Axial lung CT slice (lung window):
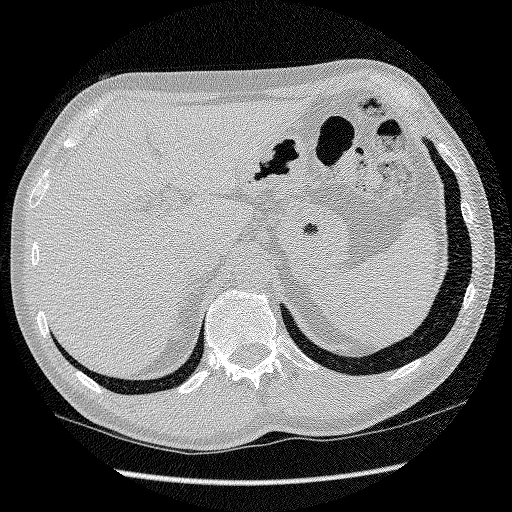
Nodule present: no